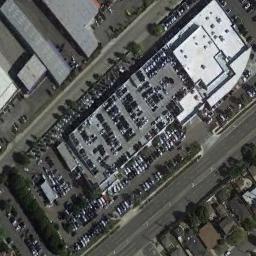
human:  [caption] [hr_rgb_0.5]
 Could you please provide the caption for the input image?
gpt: There are many cars in the parking lot .

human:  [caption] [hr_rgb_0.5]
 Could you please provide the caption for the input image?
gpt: The parking lot is full of cars next to some buildings and trees .

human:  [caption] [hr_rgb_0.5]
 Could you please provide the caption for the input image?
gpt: The parking lot has lots of neatly arranged cars and some cars are parked on the top of the white buildings .

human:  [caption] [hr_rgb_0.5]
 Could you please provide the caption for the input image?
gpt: There are five rows of cars in the parking lot .

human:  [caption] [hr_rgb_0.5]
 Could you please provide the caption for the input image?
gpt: There are some buildings around the parking lot with many cars .